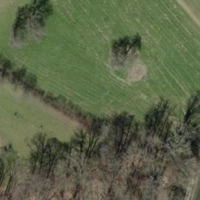
EUNIS habitat code: 44
Species observed at this site:
Carpinus betulus